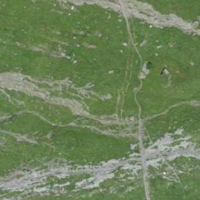
EUNIS habitat code: 23
Species observed at this site:
Sempervivum montanum